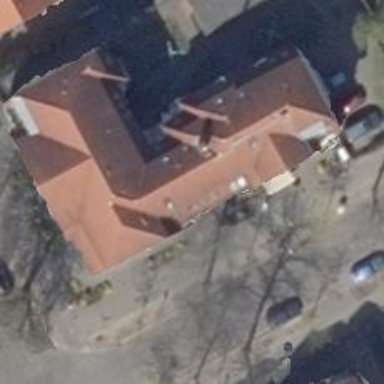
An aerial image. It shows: Community centre.